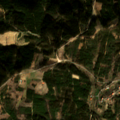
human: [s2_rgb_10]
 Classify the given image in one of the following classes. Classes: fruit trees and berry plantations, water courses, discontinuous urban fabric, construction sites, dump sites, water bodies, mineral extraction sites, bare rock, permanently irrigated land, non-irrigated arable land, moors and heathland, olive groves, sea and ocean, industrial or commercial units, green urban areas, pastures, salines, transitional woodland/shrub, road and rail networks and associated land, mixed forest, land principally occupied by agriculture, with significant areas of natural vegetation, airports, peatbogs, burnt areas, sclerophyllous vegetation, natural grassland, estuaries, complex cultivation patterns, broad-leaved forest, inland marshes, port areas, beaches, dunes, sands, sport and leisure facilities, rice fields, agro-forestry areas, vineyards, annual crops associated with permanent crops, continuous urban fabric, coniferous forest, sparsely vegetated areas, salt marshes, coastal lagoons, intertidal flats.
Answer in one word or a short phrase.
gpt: complex cultivation patterns, coniferous forest, mixed forest, transitional woodland/shrub